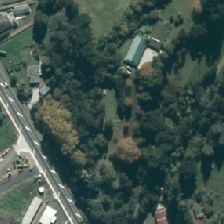
Land cover: manuka_kanuka